Question: This is my first time implementing Dijkstra's algorithm. Okay so here I have a simple 2D 9 by 9 array:

Starting point is 1 and we're trying to get to green square. Red squares are walls or lava (whatever satisfies your imagination).
How do I implement this in Java?
Computer science is not my field hence I'm not a seasoned programmer so I might not know how to do some stack pushing, only loops and recursion :( please keep it easy as possible and bear with me!
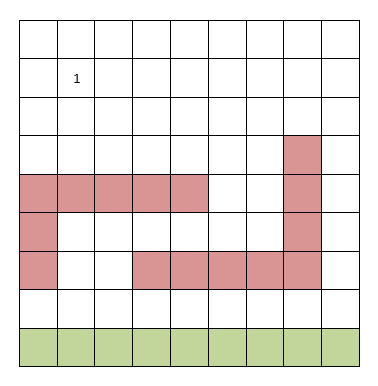
Answer: Here's something <URL> that should get you started. However, the solution presented below attempts to get to the . You can relax that condition to find the . You will also need to change the encoding slightly to have a unique value that represents this row.
'''
public class MazeSolver {
final static int TRIED = 2;
final static int PATH = 3;
// @formatter:off
private static int[][] GRID = {
{ 1, 1, 1, 0, 1, 1, 0, 0, 0, 1, 1, 1, 1 },
{ 1, 0, 1, 1, 1, 0, 1, 1, 1, 1, 0, 0, 1 },
{ 0, 0, 0, 0, 1, 0, 1, 0, 1, 0, 1, 0, 0 },
{ 1, 1, 1, 0, 1, 1, 1, 0, 1, 0, 1, 1, 1 },
{ 1, 0, 1, 0, 0, 0, 0, 1, 1, 1, 0, 0, 1 },
{ 1, 0, 1, 1, 1, 1, 1, 1, 0, 1, 1, 1, 1 },
{ 1, 0, 0, 0, 0, 0, 0, 0, 0, 0, 0, 0, 0 },
{ 1, 1, 1, 1, 1, 1, 1, 1, 1, 1, 1, 1, 1 }
};
// @formatter:off
public static void main(String[] args) {
MazeSolver maze = new MazeSolver(GRID);
boolean solved = maze.solve();
System.out.println("Solved: " + solved);
System.out.println(maze.toString());
}
private int[][] grid;
private int height;
private int width;
private int[][] map;
public MazeSolver(int[][] grid) {
this.grid = grid;
this.height = grid.length;
this.width = grid[0].length;
this.map = new int[height][width];
}
public boolean solve() {
return traverse(0,0);
}
private boolean traverse(int i, int j) {
if (!isValid(i,j)) {
return false;
}
if ( isEnd(i, j) ) {
map[i][j] = PATH;
return true;
} else {
map[i][j] = TRIED;
}
// North
if (traverse(i - 1, j)) {
map[i-1][j] = PATH;
return true;
}
// East
if (traverse(i, j + 1)) {
map[i][j + 1] = PATH;
return true;
}
// South
if (traverse(i + 1, j)) {
map[i + 1][j] = PATH;
return true;
}
// West
if (traverse(i, j - 1)) {
map[i][j - 1] = PATH;
return true;
}
return false;
}
private boolean isEnd(int i, int j) {
return i == height - 1 && j == width - 1;
}
private boolean isValid(int i, int j) {
if (inRange(i, j) && isOpen(i, j) && !isTried(i, j)) {
return true;
}
return false;
}
private boolean isOpen(int i, int j) {
return grid[i][j] == 1;
}
private boolean isTried(int i, int j) {
return map[i][j] == TRIED;
}
private boolean inRange(int i, int j) {
return inHeight(i) && inWidth(j);
}
private boolean inHeight(int i) {
return i >= 0 && i < height;
}
private boolean inWidth(int j) {
return j >= 0 && j < width;
}
public String toString() {
String s = "";
for (int[] row : map) {
s += Arrays.toString(row) + "
";
}
return s;
}
}
'''